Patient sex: F
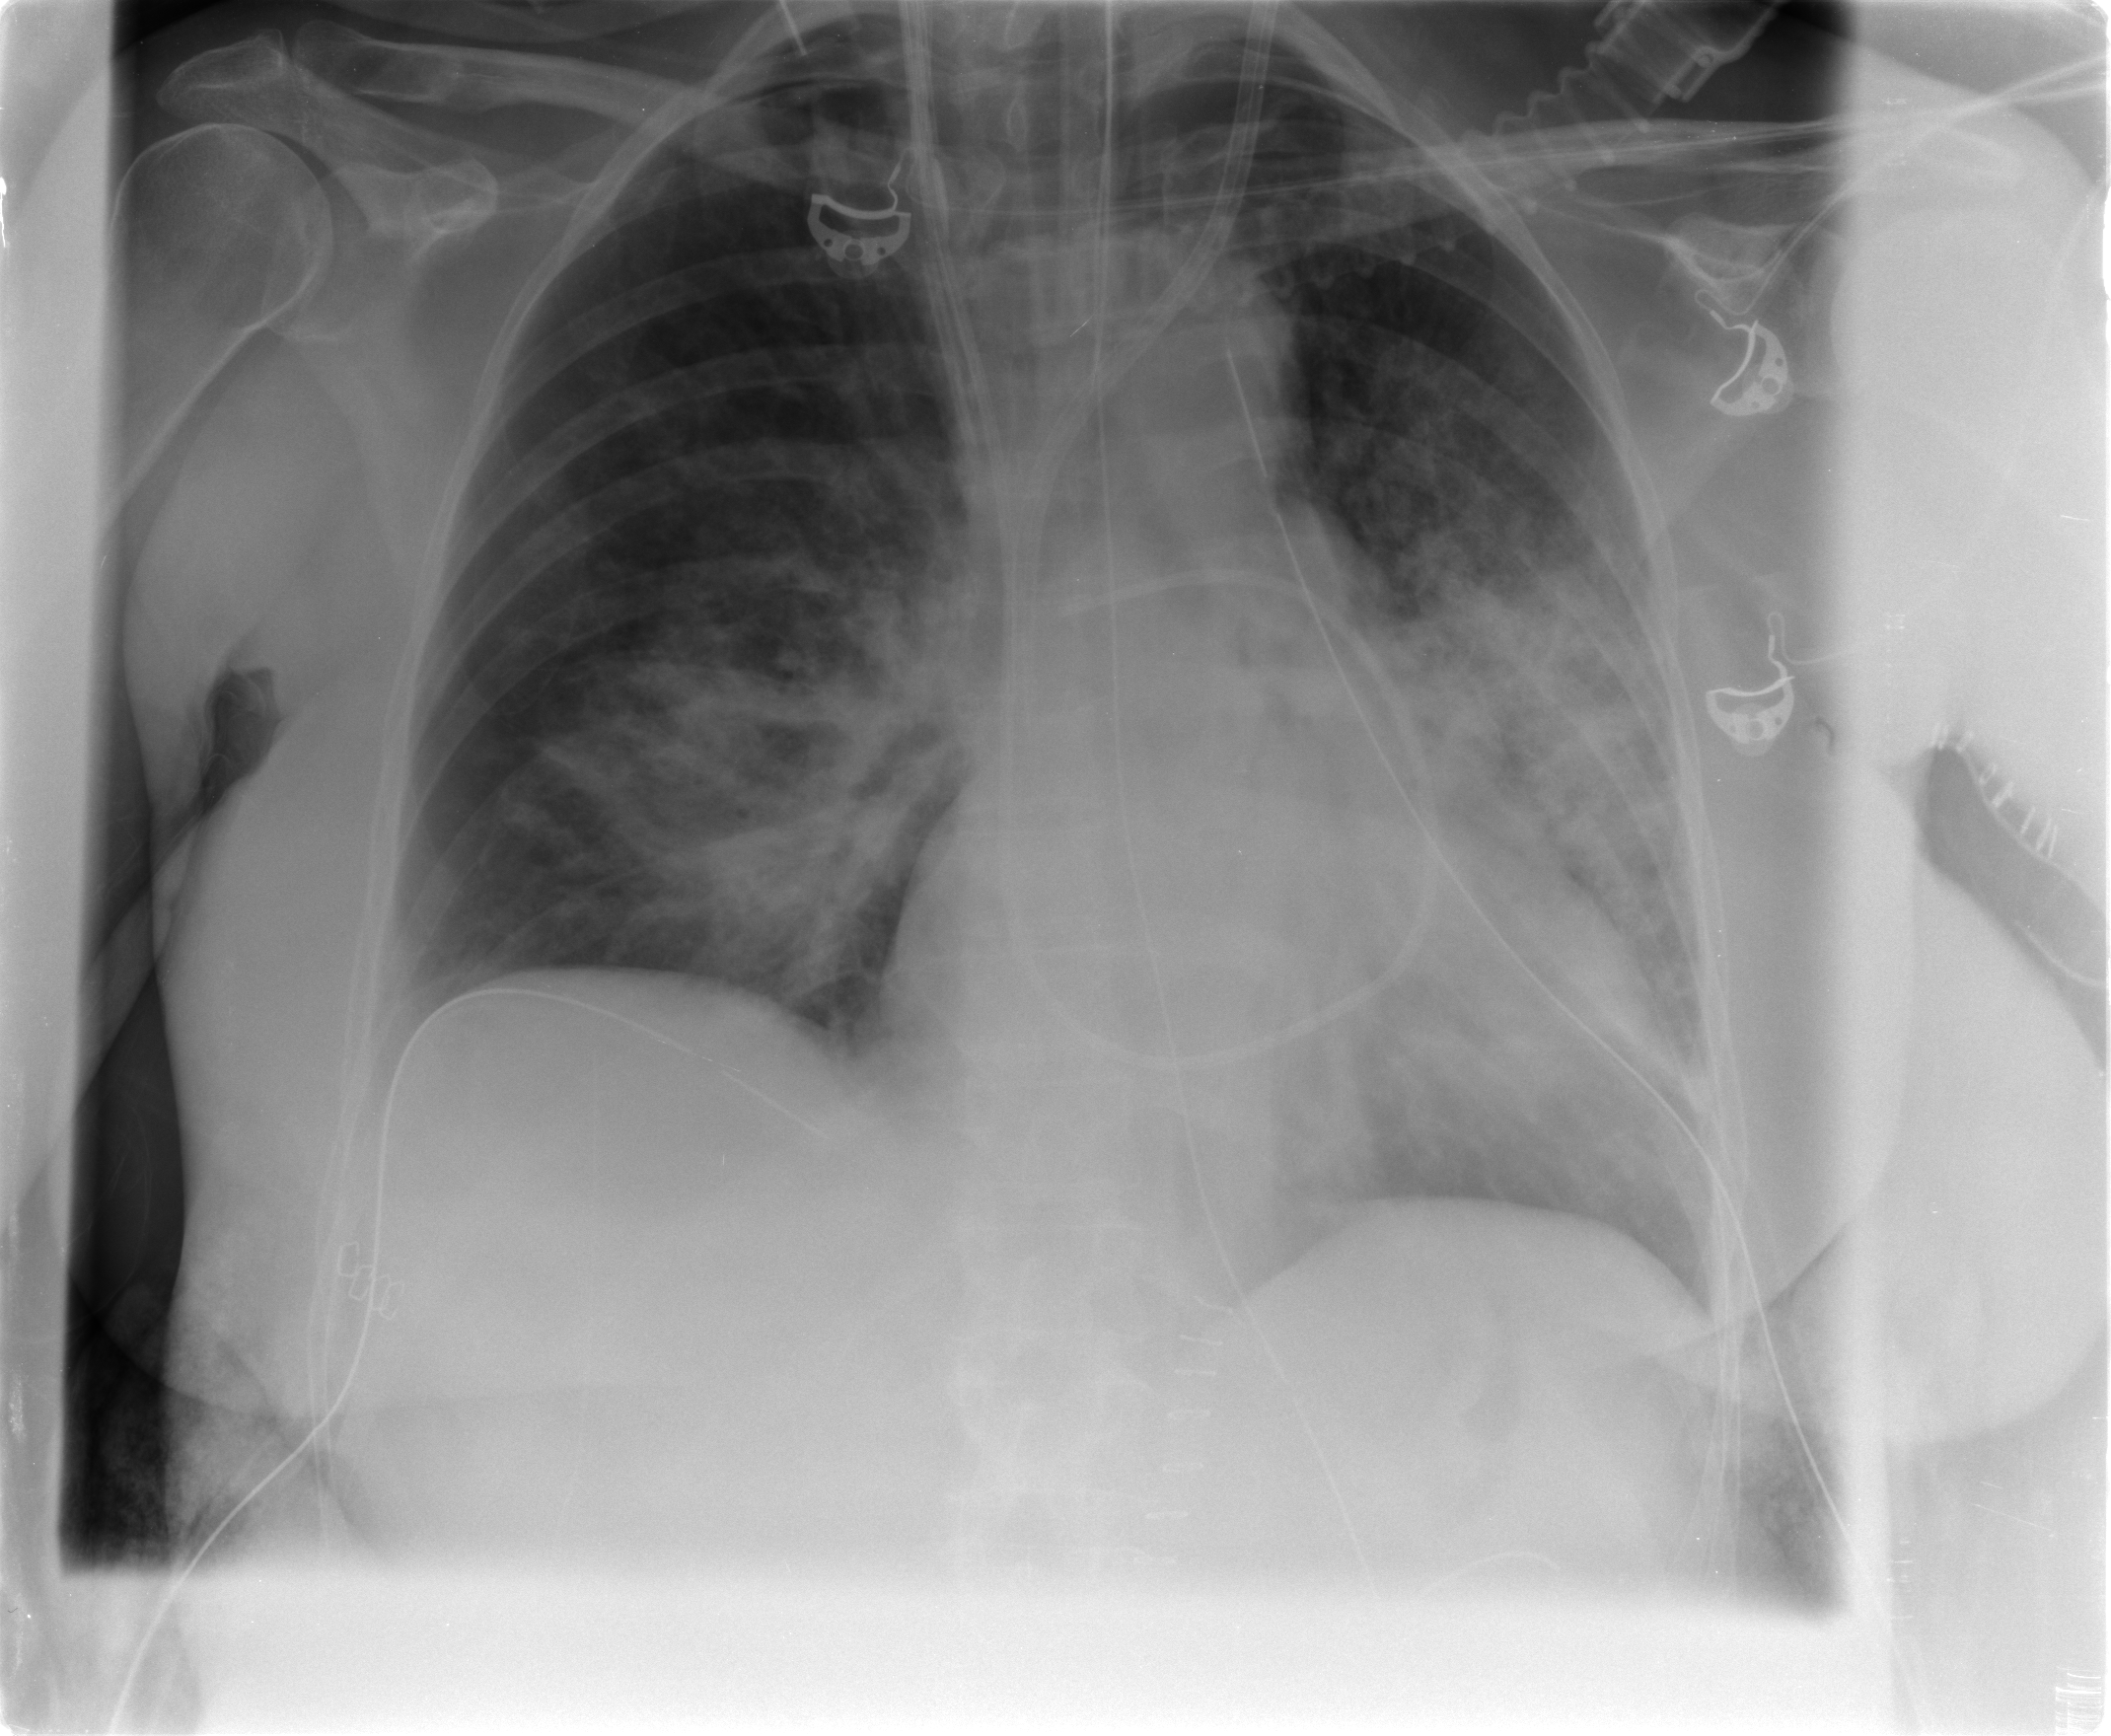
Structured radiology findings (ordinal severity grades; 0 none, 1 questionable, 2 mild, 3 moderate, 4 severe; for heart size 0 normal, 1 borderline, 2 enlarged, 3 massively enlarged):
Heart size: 1
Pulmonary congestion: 2
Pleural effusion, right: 2
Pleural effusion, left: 0
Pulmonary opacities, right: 3
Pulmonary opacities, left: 3
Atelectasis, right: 2
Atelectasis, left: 3